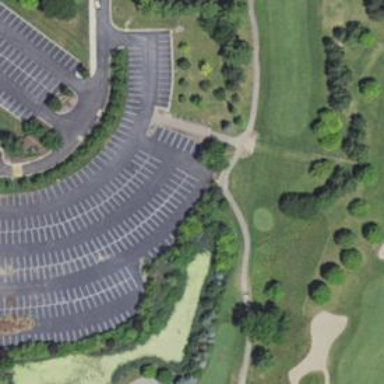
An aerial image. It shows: Path designated for golf carts.